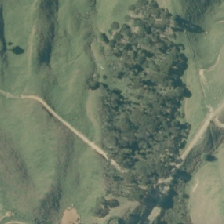
Land cover: indigenous_forest